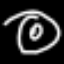
Label: donut